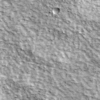
Label: not_dusty